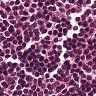
Metastatic tissue present: no